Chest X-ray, AP view. Patient: 76 years old, sex M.
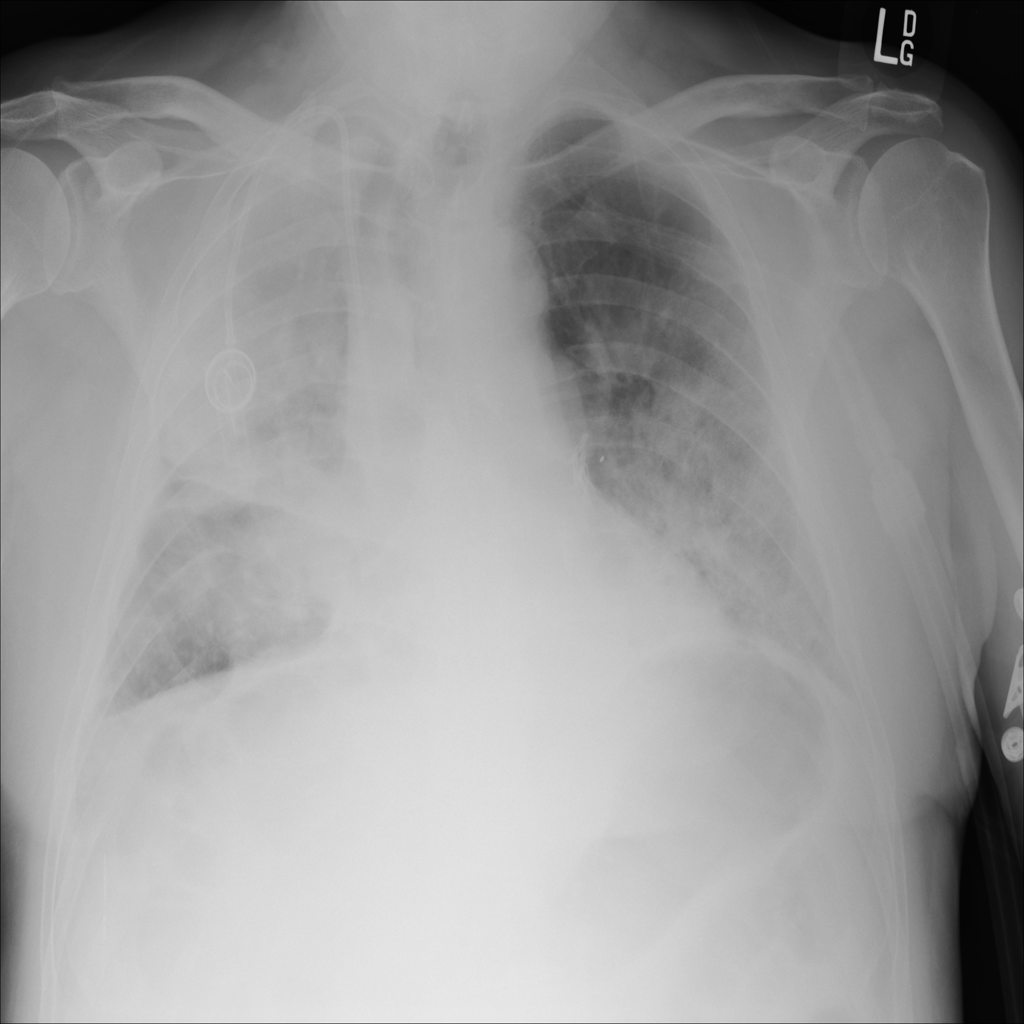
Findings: Infiltration